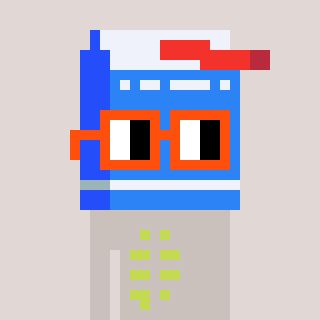
a pixel art character with square orange glasses, a milk-shaped head and a foggrey-colored body on a warm background